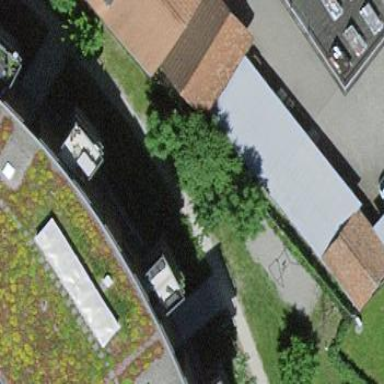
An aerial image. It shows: View of roof of building.